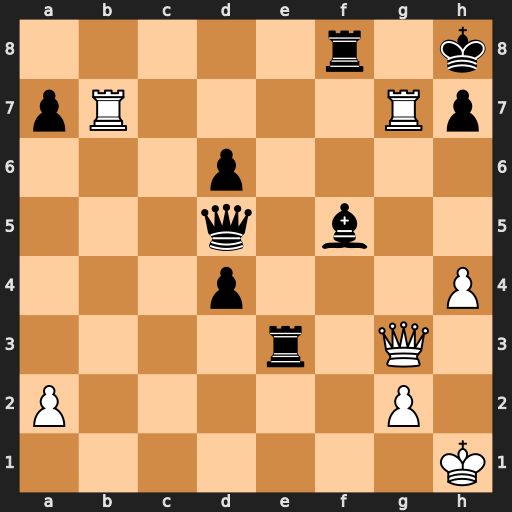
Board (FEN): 5r1k/pR4Rp/3p4/3q1b2/3p3P/4r1Q1/P5P1/7K
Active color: w
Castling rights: -
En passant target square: -
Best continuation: Rxh7+ Bxh7 Qg7#